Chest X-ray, PA view. Patient: 40 years old, sex M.
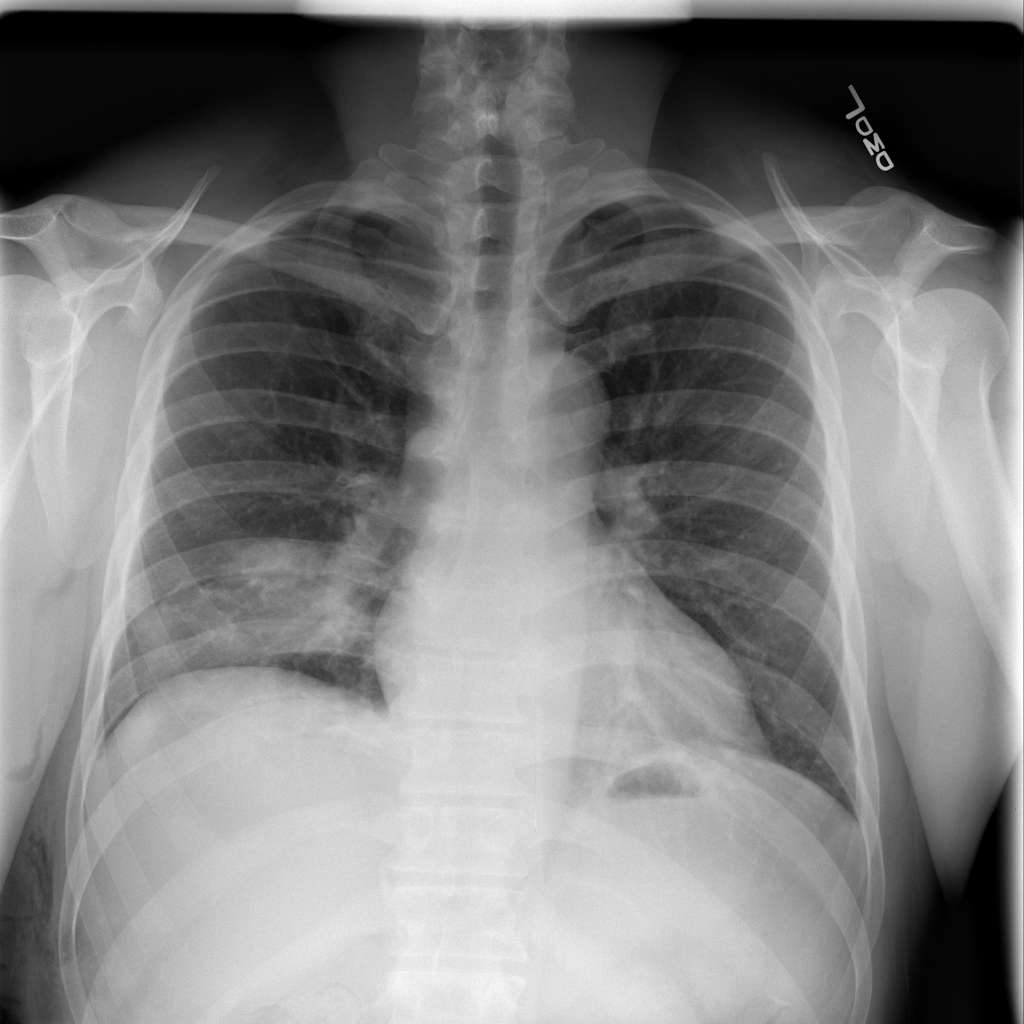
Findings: No Finding